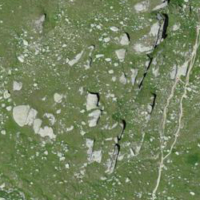
EUNIS habitat code: 31
Species observed at this site:
Silene acaulis